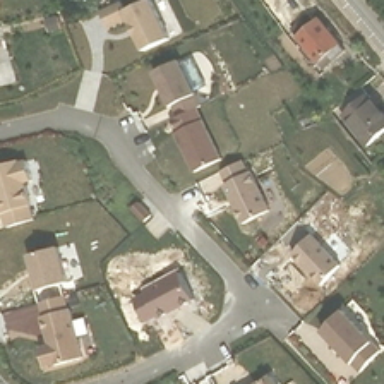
Many buildings are near several roads .